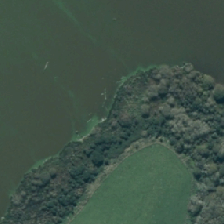
Land cover: herbaceous_freshwater_vege